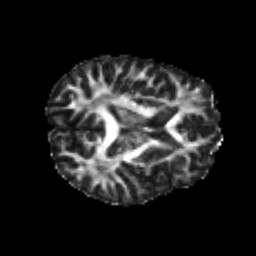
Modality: FA
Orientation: axial
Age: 23
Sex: male
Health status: healthy
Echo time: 0.074 s